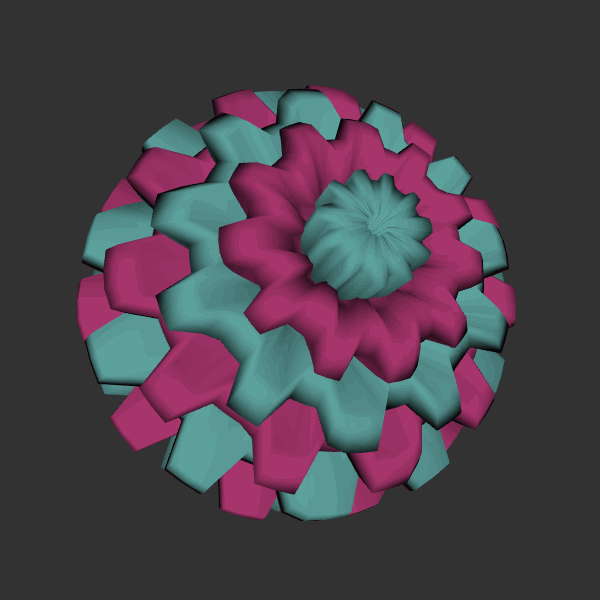
Background: dark